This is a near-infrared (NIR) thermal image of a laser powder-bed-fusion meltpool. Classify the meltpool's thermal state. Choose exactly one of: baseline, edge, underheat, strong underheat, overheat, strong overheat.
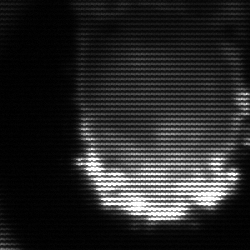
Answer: baseline